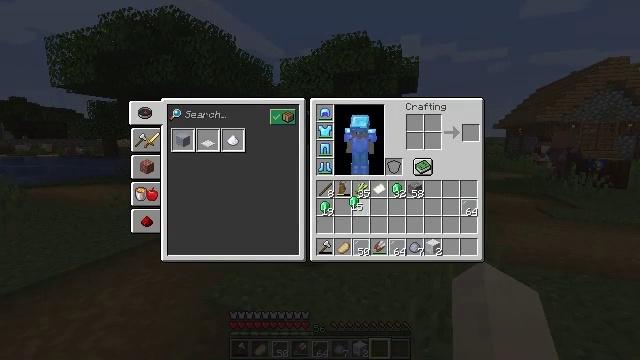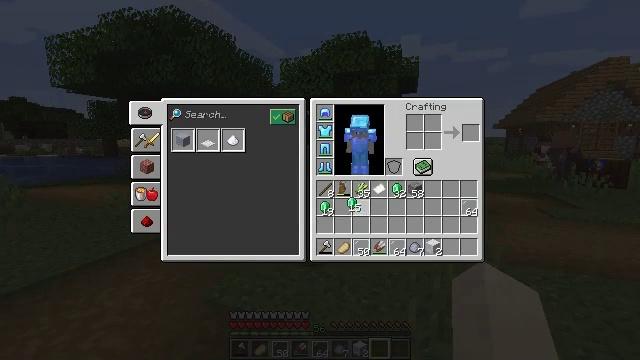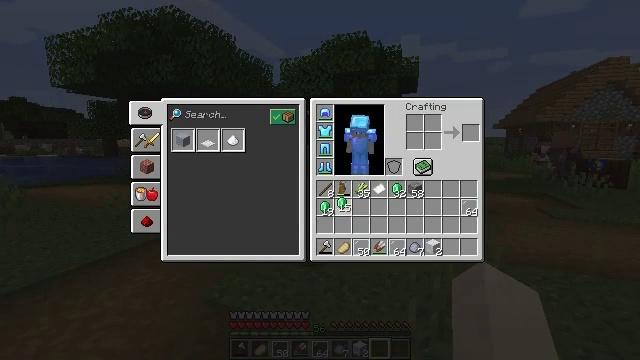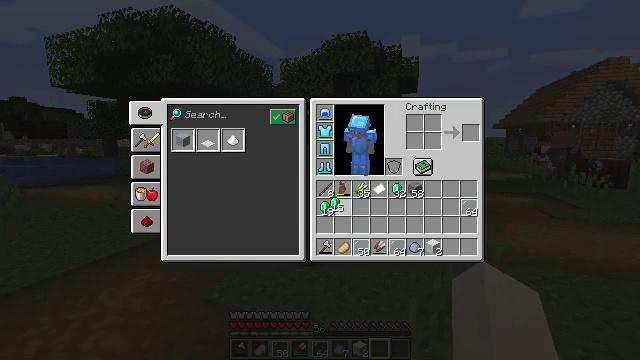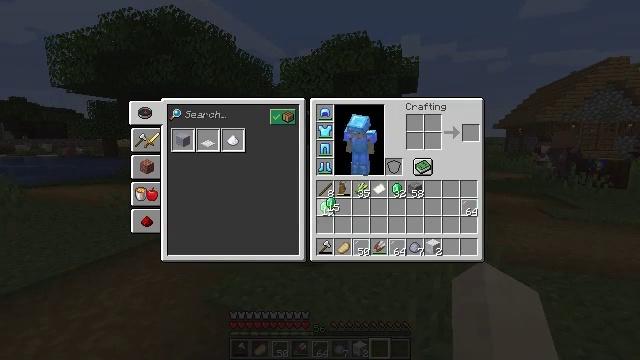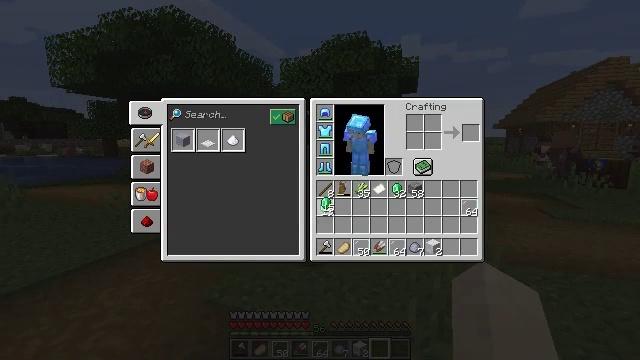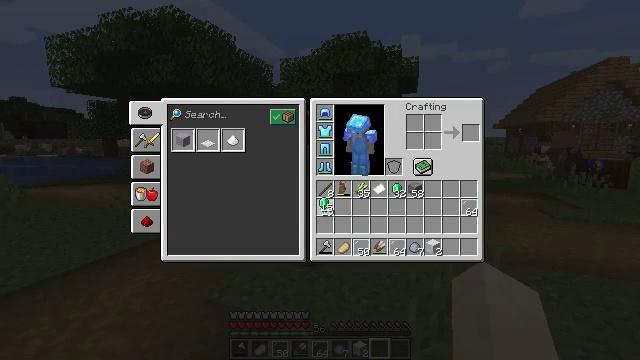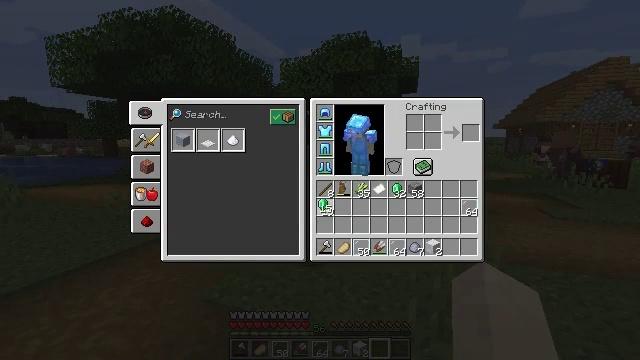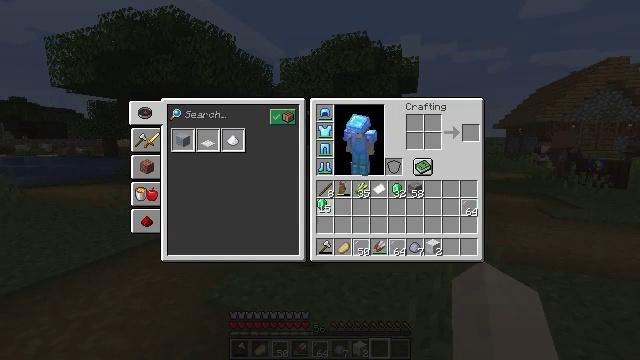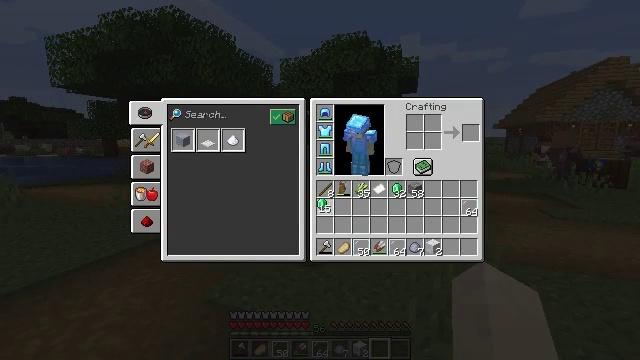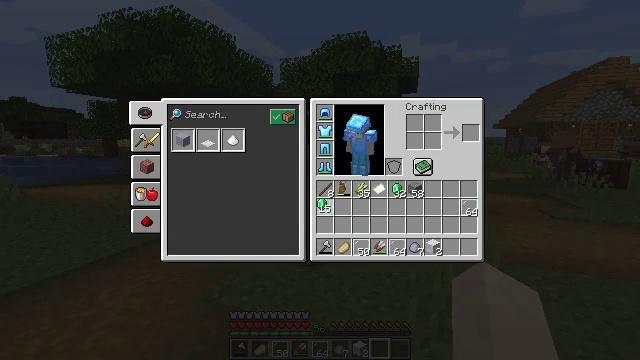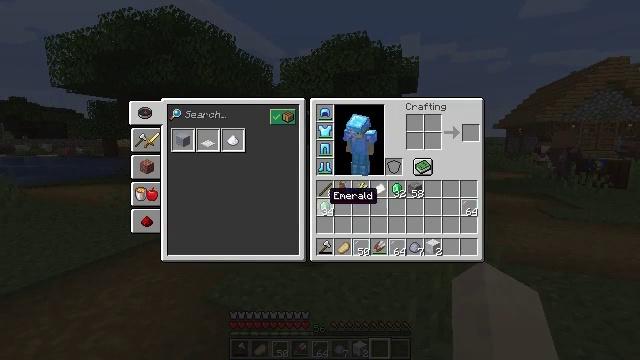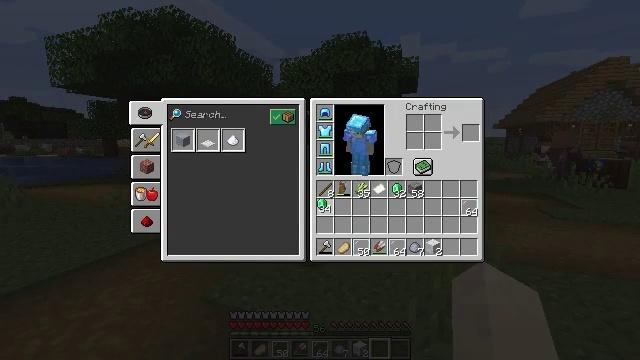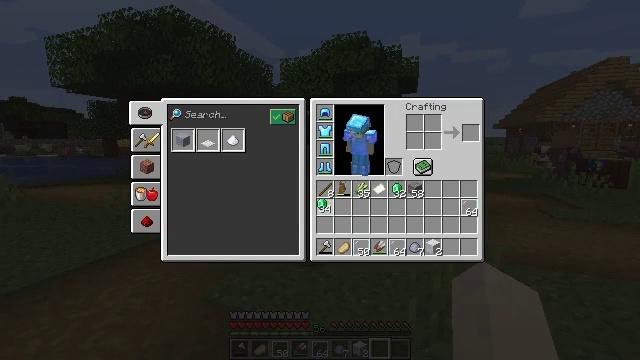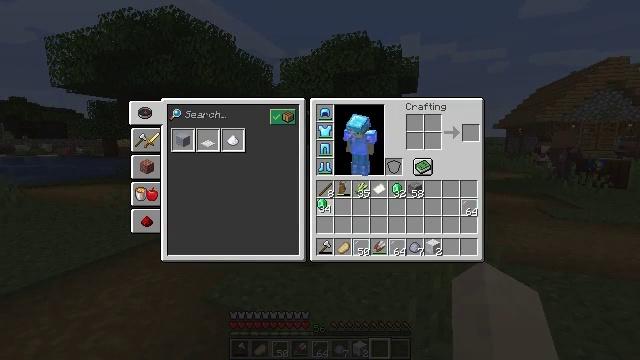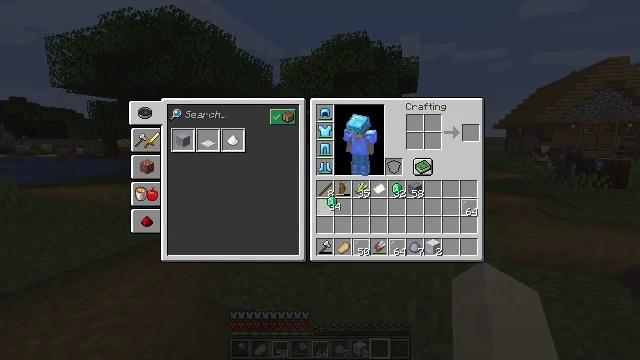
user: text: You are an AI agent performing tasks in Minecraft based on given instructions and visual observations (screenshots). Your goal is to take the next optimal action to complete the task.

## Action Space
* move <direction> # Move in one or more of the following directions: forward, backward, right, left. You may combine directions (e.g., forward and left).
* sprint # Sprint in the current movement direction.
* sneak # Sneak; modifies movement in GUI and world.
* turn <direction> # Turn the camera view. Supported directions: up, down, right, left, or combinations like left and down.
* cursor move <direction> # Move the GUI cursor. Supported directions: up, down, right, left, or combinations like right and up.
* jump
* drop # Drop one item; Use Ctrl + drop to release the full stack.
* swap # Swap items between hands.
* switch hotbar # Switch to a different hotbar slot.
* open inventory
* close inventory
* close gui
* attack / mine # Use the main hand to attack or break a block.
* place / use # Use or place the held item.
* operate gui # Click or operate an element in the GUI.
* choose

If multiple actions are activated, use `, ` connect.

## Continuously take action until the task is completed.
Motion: motion action
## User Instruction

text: Obtain flint with crafting.
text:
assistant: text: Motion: no_op
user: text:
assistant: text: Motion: cursor move left
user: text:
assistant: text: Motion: cursor move left
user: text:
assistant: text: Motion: no_op
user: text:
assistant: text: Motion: no_op
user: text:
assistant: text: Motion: no_op
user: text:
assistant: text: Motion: operate gui
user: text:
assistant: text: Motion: operate gui
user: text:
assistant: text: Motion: operate gui
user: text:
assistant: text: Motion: operate gui
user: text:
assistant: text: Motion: no_op
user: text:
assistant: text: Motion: operate gui
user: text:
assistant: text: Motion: operate gui
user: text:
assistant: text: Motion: operate gui
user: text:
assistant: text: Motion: cursor move right
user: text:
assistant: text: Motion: cursor move right
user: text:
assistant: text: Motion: no_op
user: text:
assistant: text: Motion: no_op
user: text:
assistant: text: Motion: no_op
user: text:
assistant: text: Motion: no_op
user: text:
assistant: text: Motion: no_op
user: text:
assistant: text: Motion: no_op
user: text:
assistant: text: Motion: cursor move right
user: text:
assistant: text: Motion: no_op
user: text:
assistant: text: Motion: no_op
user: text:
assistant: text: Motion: no_op
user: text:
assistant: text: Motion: operate gui
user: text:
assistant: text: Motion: operate gui
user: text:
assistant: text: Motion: operate gui
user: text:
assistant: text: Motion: no_op